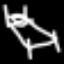
Label: bed